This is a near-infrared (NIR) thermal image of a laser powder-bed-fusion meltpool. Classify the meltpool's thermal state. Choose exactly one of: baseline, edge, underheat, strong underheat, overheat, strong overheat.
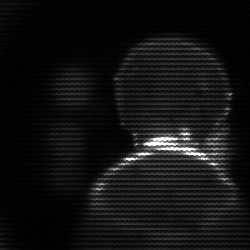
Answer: edge